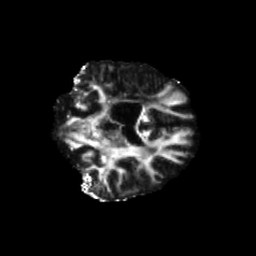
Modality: FA
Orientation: coronal
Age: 69
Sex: female
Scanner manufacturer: siemens
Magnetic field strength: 3 T
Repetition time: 5.47 s
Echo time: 0.0854 s